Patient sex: M
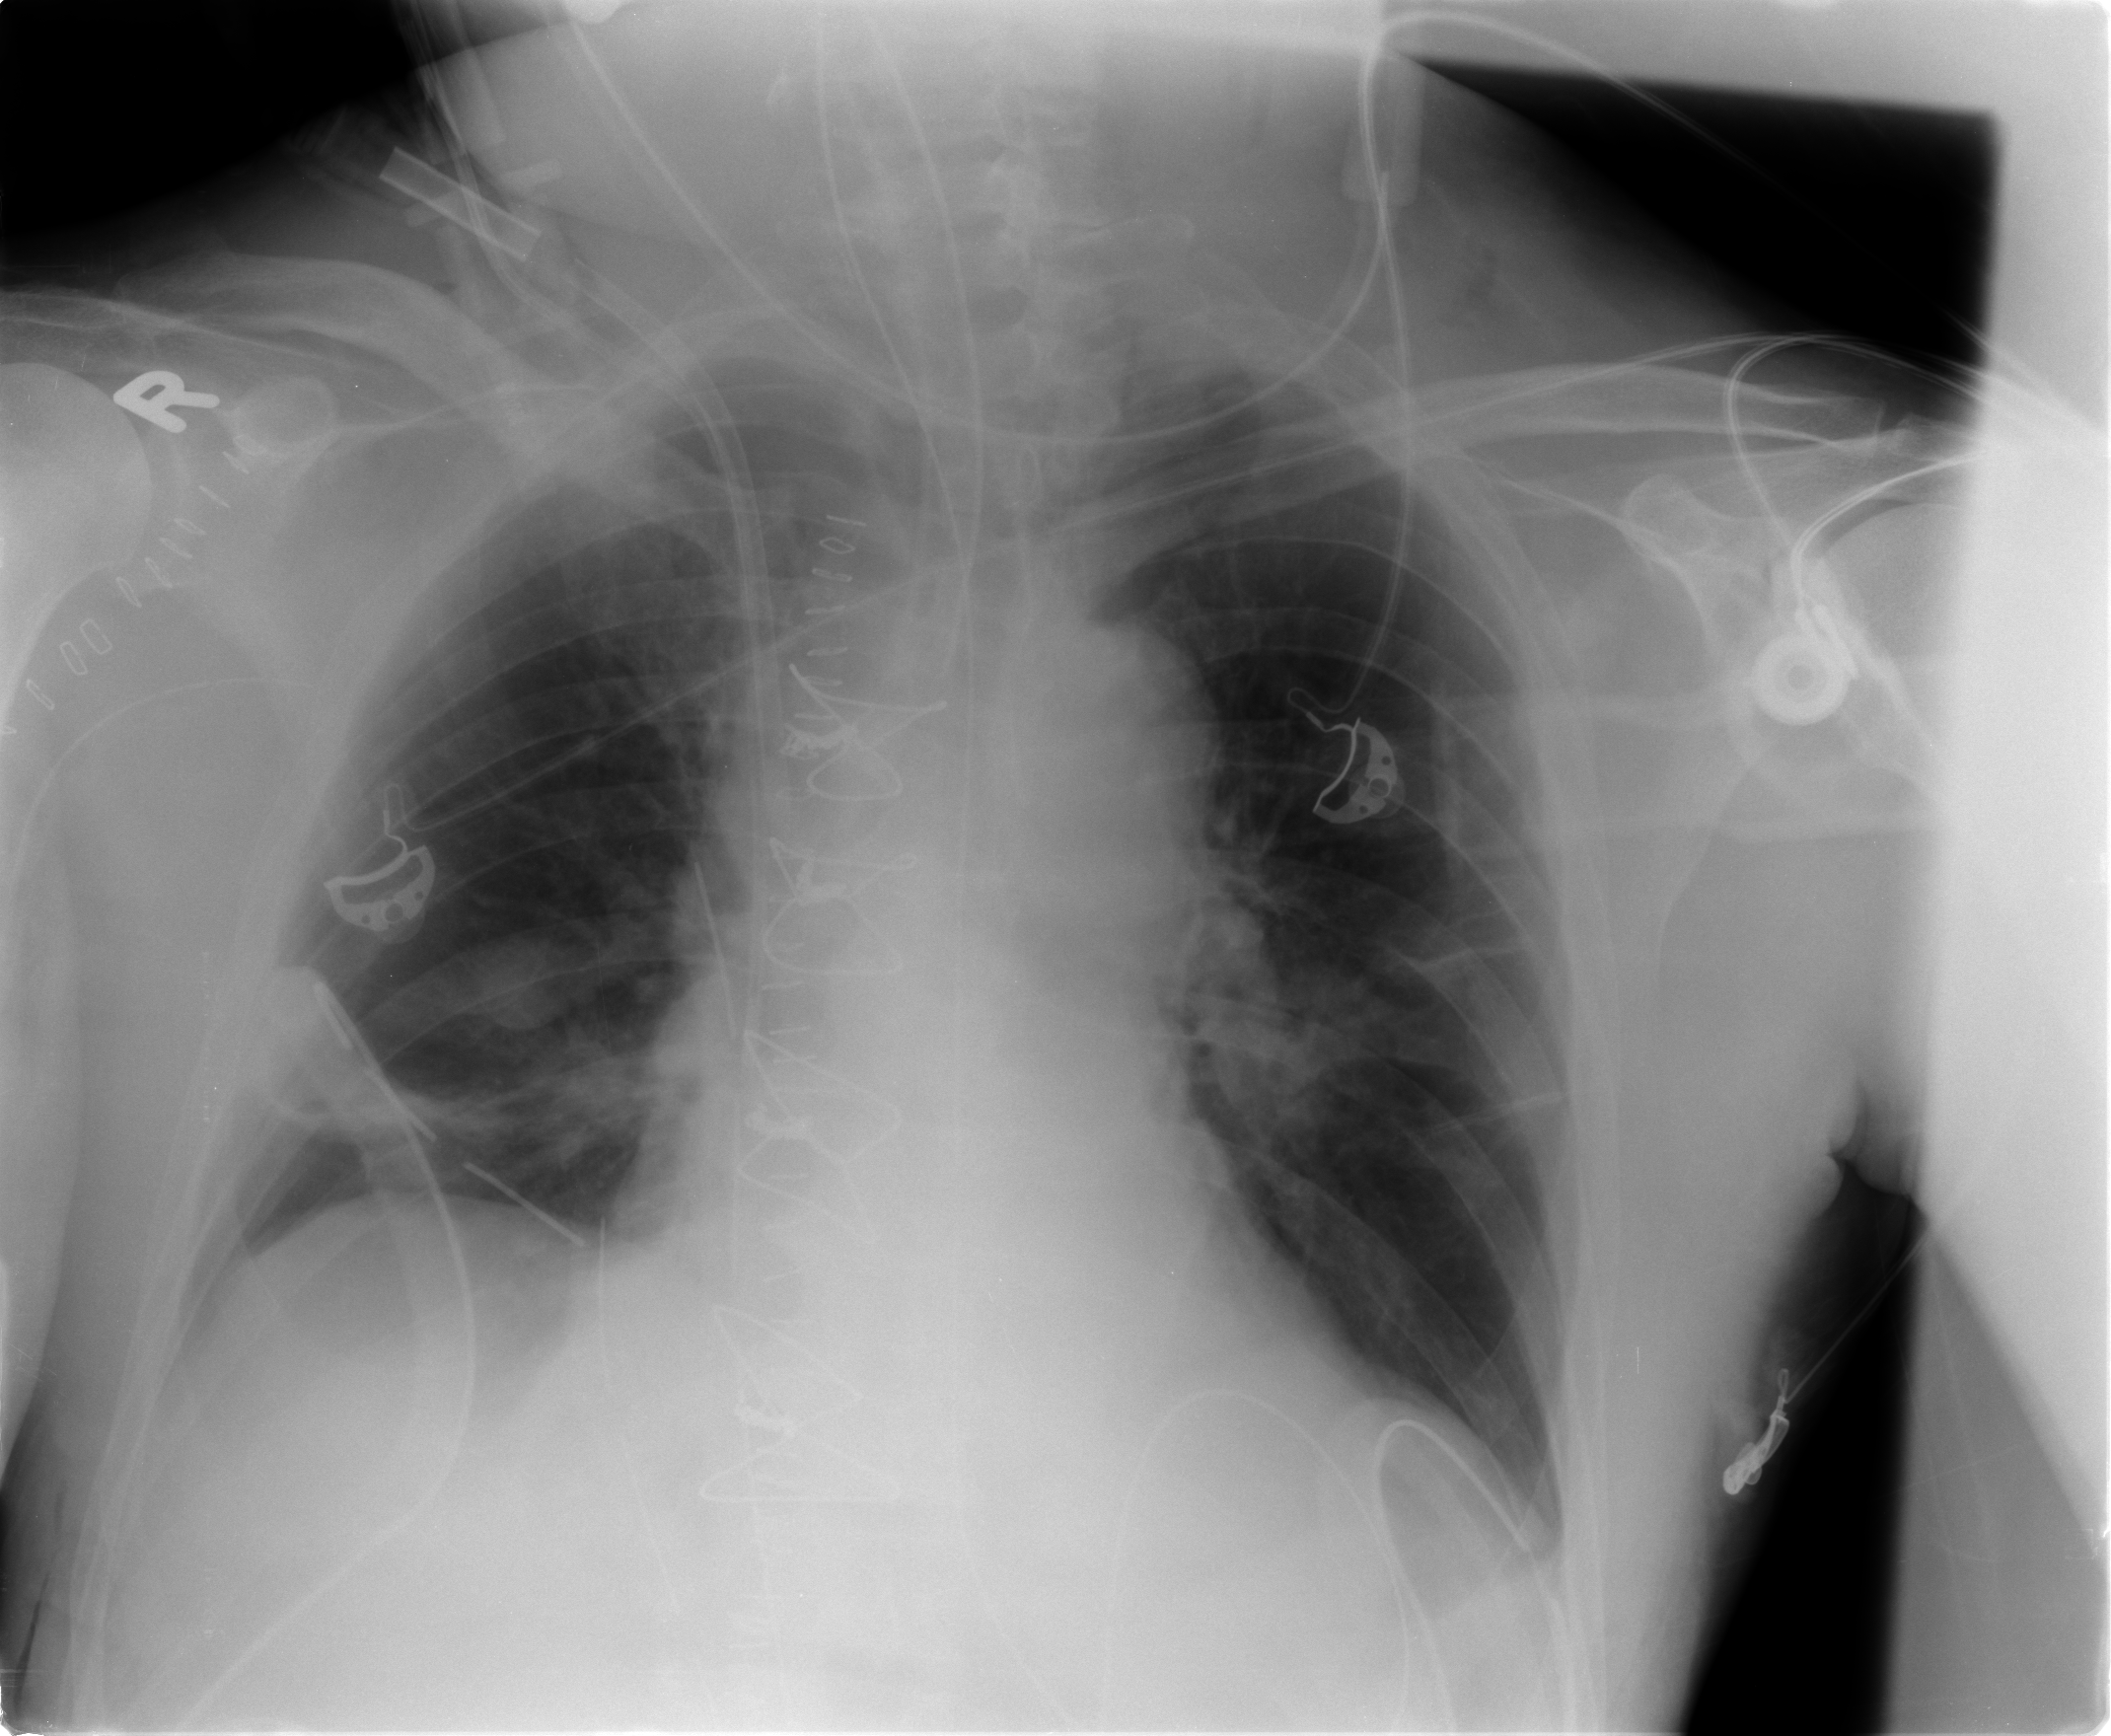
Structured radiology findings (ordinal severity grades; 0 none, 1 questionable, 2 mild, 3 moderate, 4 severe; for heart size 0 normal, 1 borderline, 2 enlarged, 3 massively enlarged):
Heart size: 0
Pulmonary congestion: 2
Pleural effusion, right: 0
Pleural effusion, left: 0
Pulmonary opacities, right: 0
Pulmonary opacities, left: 0
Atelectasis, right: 0
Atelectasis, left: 0